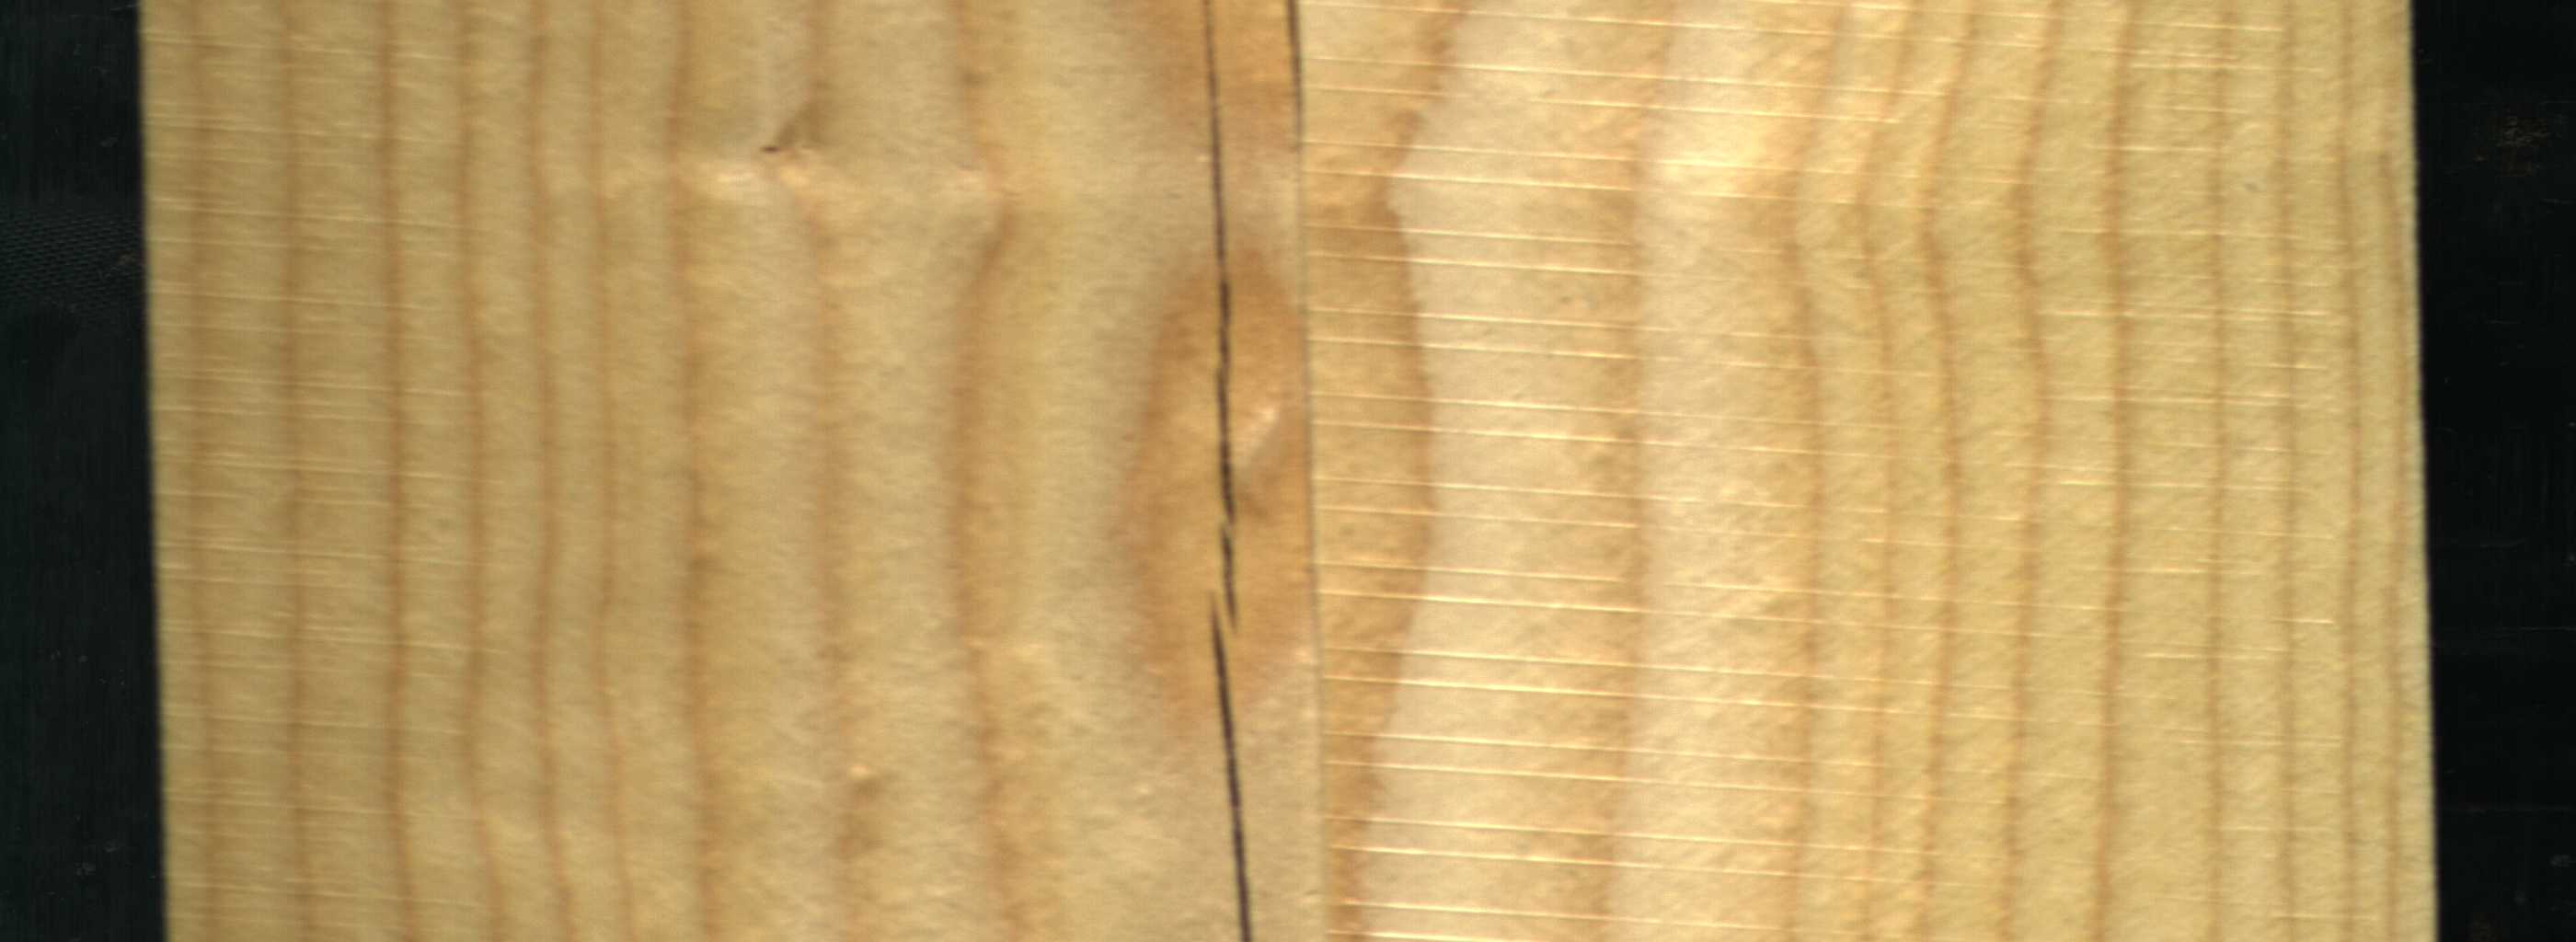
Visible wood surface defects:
Crack
Crack